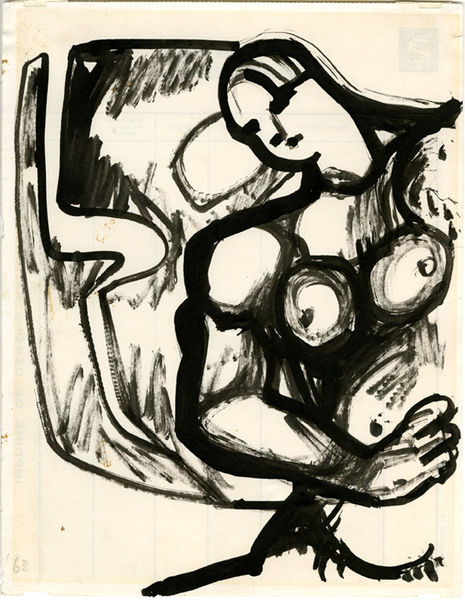
Titel: Untitled, Untitled
Künstler: Ernst Neizvestnyi (Neizvestny)
Standort: Amherst (Massachusetts, USA)
Institution: Mead Art Museum, Amherst College
Schlagwörter: akt, hand, kopf, mann, nackt, brust, busen, frau, nase, schwarz, skizze, zeichnung, weg, expressionismus, arm, augen, gesicht, haare, schulter, brüste, studie, abstrakt, muskeln, glatze, nabel, bauch, brustwarzen, tusche, kohle, kontur, form, stift, picasso, kusbistisch